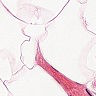
Metastatic tissue present: no